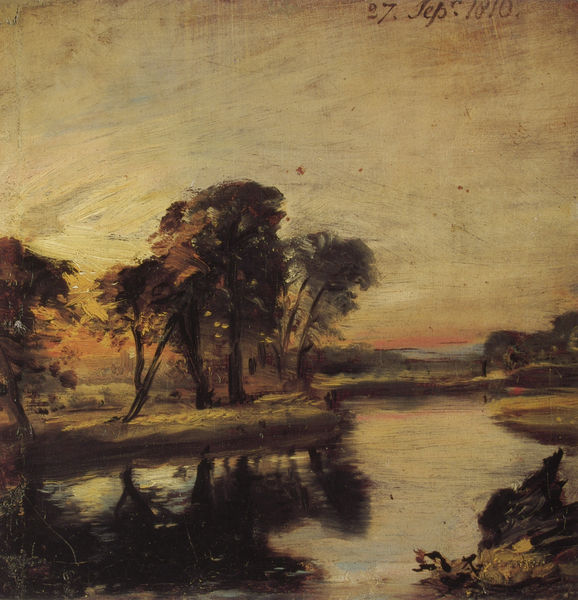
Titel: View on the Stour
Künstler: John Constable
Standort: Philadelphia (Pennsylvania)
Institution: Philadelphia Museum of Art
Schlagwörter: baum, blau, blätter, gemälde, himmel, laub, mann, schatten, wasser, weiß, wolken, bäume, fluss, gelb, grün, impressionismus, landschaft, menschen, ocker, see, ufer, abend, grau, hell, holz, licht, orange, schwarz, gras, rot, wiese, beige, malerei, signatur, öl, bach, dämmerung, flusslauf, horizont, morgen, natur, sonnenaufgang, spiegelung, stamm, vögel, weite, busch, pastos, sonne, wasserspiegelung, pflanzen, rosa, schräg, wald, stilleben, hellblau, schrift, sommer, gans, biegung, spiegelbild, warm, sonnenuntergang, herbst, enten, idylle, stille, romantik, strom, constable, holzstämme, stämme, turner, duktus, inschrift, datum, zahlen, stimmung, abendrot, reflexion, weiden, spaziergang, flussbett, pleinair, wasseroberfläche, schwimmen, flusslandschaft, wirbel, krümmung, bewachsen, zahl, ziffer, romantisch, expressiv, morgenrot, rötlich, atmosphäre, september, schlieren, schtten, bepflanzung, baumstumpf, mäander, frisch, dämerung, mäume, datiert, sonnentuntergang, elb, vöhel, sigmatur, dultus, pinselbreite, sep, uferbepflanzung, öskizze, 1810, 7.sept.1810, segnatur, 27